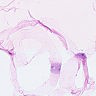
Metastatic tissue present: no